Question: I have a function that displays a few divs running through a loop using echo but when i put the function in it shows the info where i want it in the table cell but also next to the table
Here is my code
'''
function getTestRows($appName)
{
$implodeArray =array();
$testsql = "SELECT DISTINCT app_instance_name FROM application_instances WHERE application_name ='$appName' AND environment = 'test' ";
$testres = mysql_query($testsql);
if(mysql_num_rows($testres) >=1)
{
while($test = mysql_fetch_array($testres))
{
echo("<div>".$test['app_instance_name']."</div>");
}
}
else
{
echo("<span>No results found</span>");
}
}
'''
and the echo that displays it...
'''
echo("<table id='ver-zebra' style='display: inline-table;'>
<colgroup>
<col class='vzebra-odd' />
<col class='vzebra-even'/>
</colgroup>
<thead>
<th id='appNameHead' OnMouseOver="this.style.cursor='pointer';" onclick="openIndiv('$tmp[0]');">
$tmp[0]
</th>
</thead>
<tbody>
<tr>
<th scope='col' id='test'>
Test
</th>
</tr>
<tr>
<td>
<div style='width: 300px; height: 100px; overflow: auto;'>");
getTestRows($tmp[0]);
echo("</div>
</td>
</tr>
'''

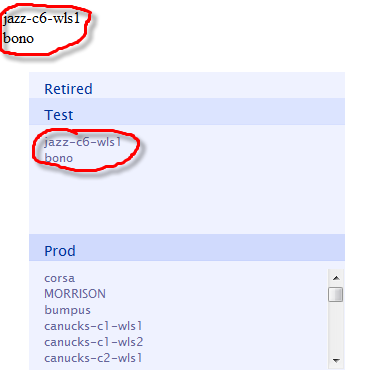
Answer: When you call echo, it immediately gets put into the response. Have 'getTestRows()' return a String which is your HTML instead:
'''
function getTestRows($appName)
{
$ret = '';
$implodeArray =array();
$testsql = "SELECT DISTINCT app_instance_name FROM application_instances WHERE application_name ='$appName' AND environment = 'test' ";
$testres = mysql_query($testsql);
if(mysql_num_rows($testres) >=1)
{
while($test = mysql_fetch_array($testres))
{
$ret .= "<div>".$test['app_instance_name']."</div>";
}
}
else
{
$ret .= "<span>No results found</span>";
}
return $ret;
}
'''